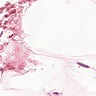
Metastatic tissue present: no